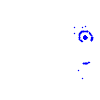
Particle: pion